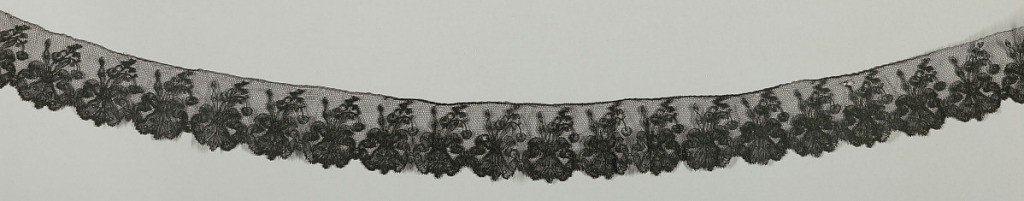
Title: Edging
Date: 19th century
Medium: linen Technique: machine made
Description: Black Chantilly-type edging lace showing a pattern of floral sprays and bow-knots.